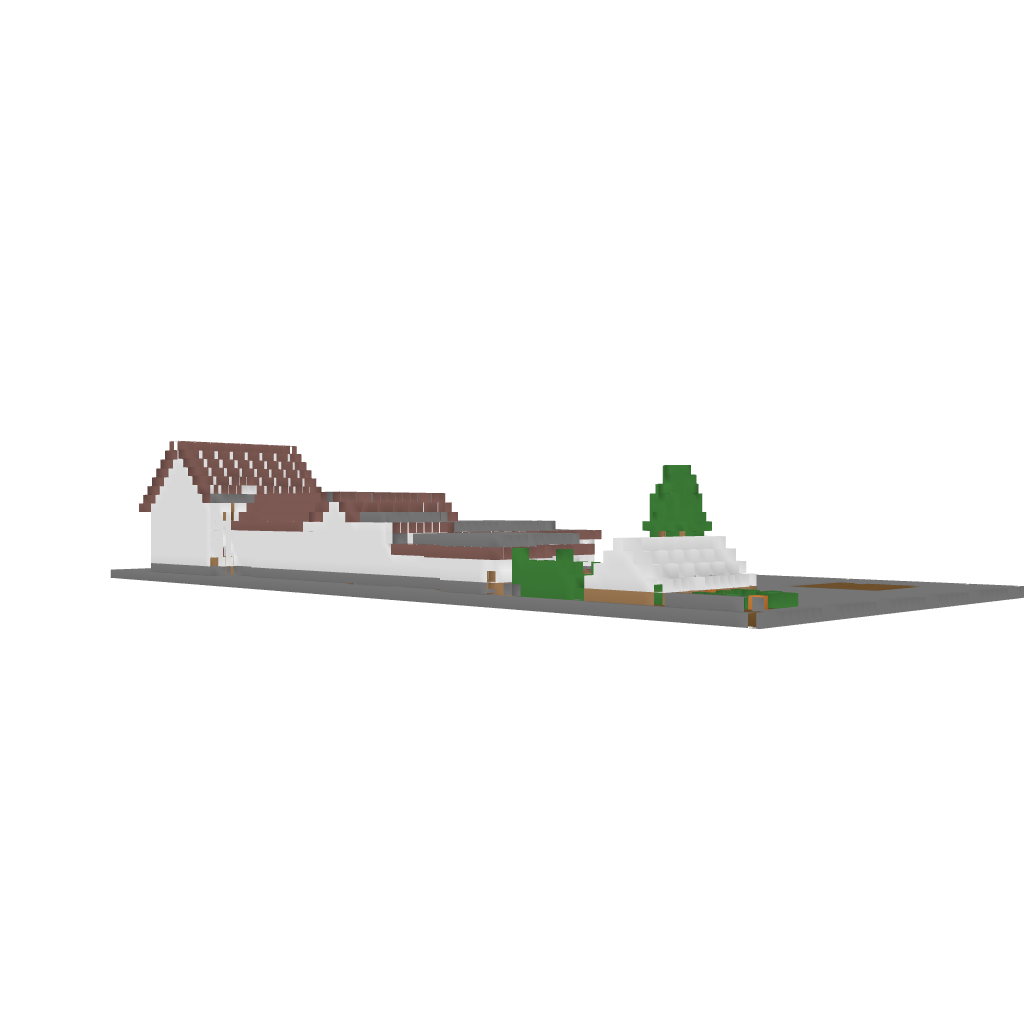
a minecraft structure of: Beautiful House bad low quality